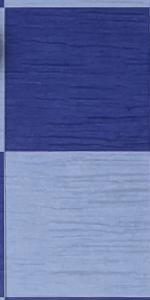
Label: Empty